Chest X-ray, PA view. Patient: 28 years old, sex F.
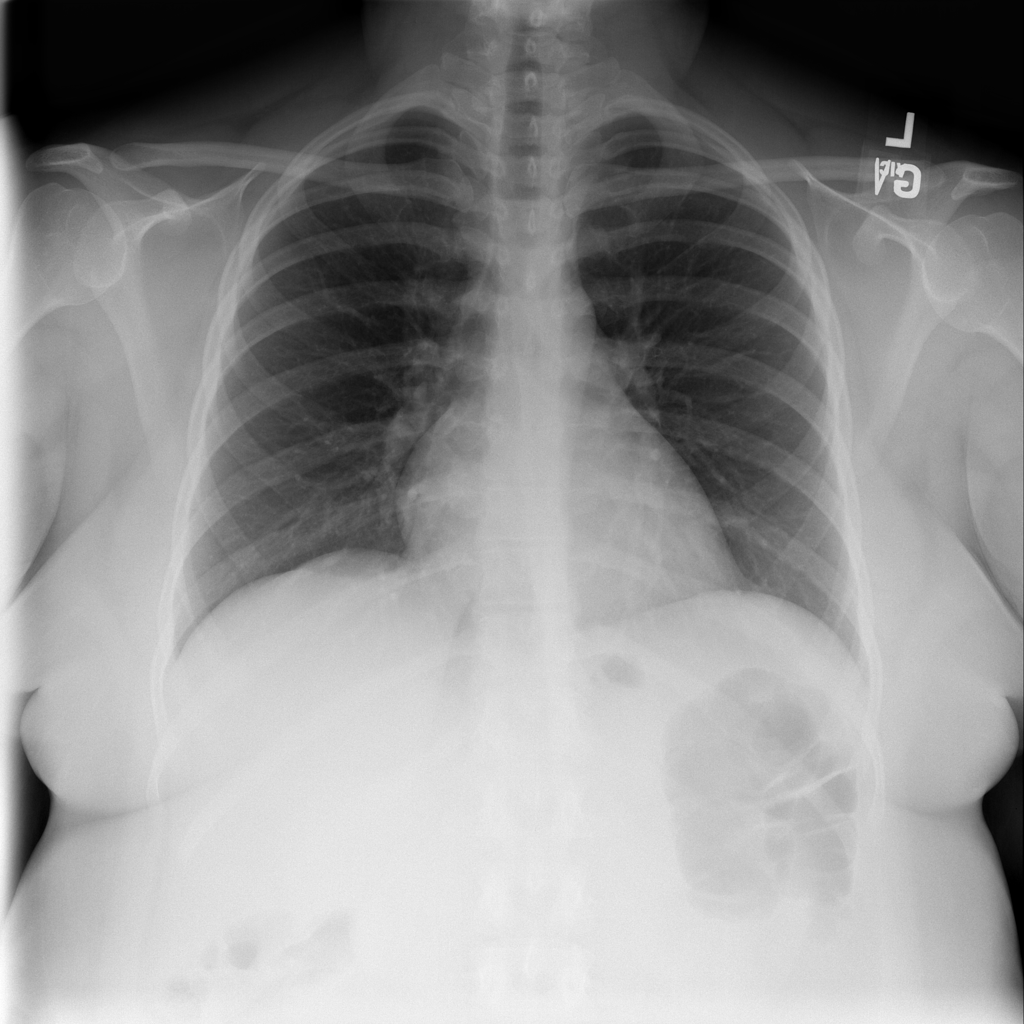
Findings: No Finding